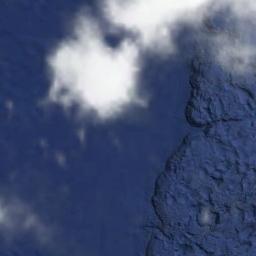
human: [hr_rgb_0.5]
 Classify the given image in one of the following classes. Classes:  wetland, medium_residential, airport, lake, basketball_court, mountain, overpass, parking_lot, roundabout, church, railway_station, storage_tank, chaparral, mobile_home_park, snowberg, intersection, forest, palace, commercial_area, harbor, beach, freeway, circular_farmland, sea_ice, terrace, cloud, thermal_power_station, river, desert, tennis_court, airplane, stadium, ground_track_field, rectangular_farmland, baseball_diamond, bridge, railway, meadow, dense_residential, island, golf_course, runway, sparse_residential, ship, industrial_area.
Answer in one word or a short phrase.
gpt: cloud